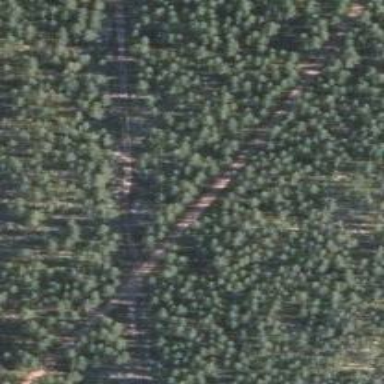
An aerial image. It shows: Well-maintained track road with grade 1 tracktype.